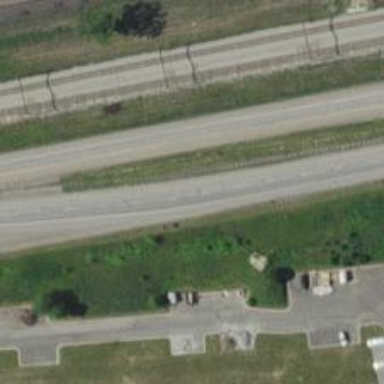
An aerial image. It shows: Primary highway that functions as expressway.